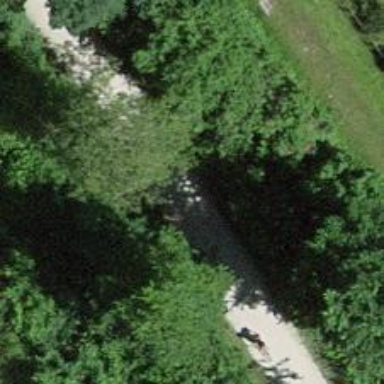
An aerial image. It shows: Unpaved track with grade2 surface.